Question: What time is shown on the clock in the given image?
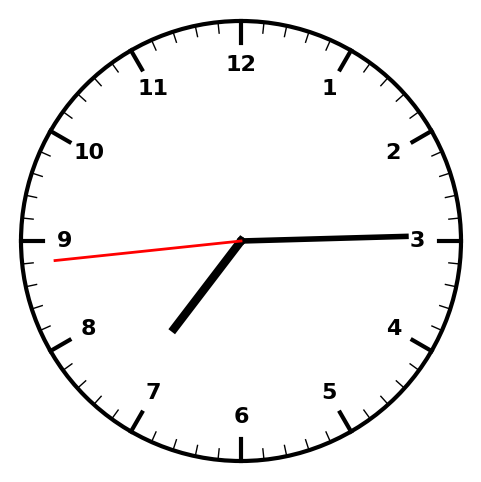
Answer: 07:14:44